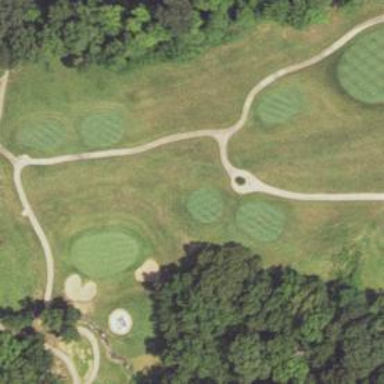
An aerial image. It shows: Path for both road and golf.